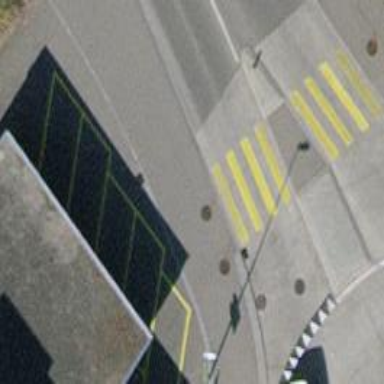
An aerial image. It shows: Pedestrian crossing with zebra markings on the footway.